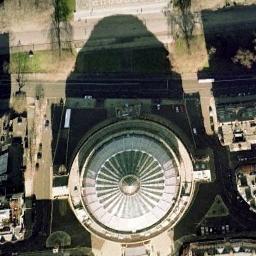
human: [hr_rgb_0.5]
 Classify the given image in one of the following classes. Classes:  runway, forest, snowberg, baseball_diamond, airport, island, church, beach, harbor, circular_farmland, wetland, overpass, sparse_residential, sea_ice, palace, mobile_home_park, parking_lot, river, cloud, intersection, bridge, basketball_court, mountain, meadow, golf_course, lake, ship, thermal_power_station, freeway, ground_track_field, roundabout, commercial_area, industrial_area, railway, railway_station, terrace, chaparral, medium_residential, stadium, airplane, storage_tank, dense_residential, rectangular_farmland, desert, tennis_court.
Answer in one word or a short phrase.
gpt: church